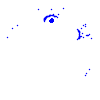
Particle: pion